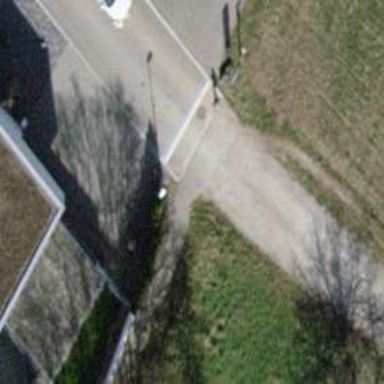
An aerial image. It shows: Asphalt steps along the road.